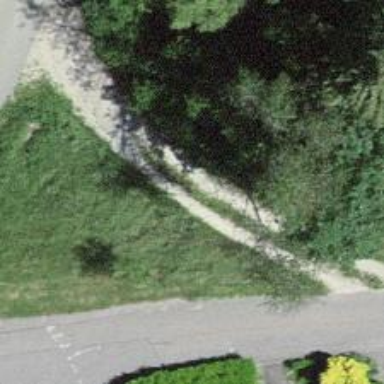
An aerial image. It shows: Unpaved track road.